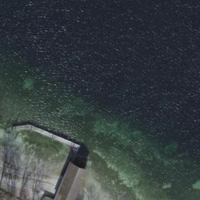
EUNIS habitat code: 14
Species observed at this site:
Tachybaptus ruficollis
Chroicocephalus ridibundus
Corvus corone
Podiceps cristatus
Cygnus olor
Fulica atra
Anas platyrhynchos
Aythya ferina
Aythya fuligula
Turdus merula